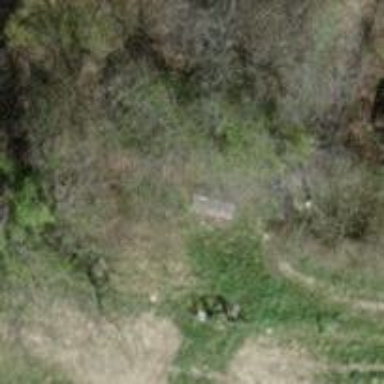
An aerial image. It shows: Brown bench.